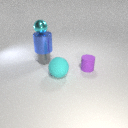
large cyan rubber sphere to the right of small gray metal cylinder